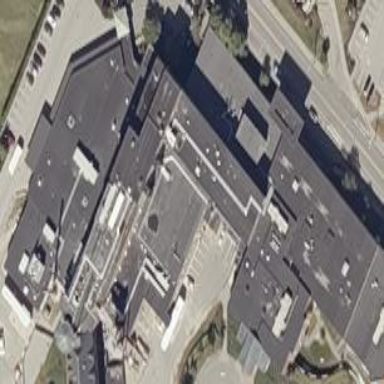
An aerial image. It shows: Hospital building.